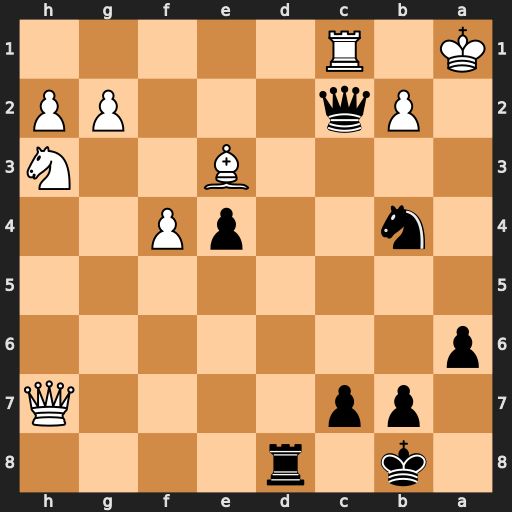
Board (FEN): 1k1r4/1pp4Q/p7/8/1n2pP2/4B2N/1Pq3PP/K1R5
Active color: b
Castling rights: -
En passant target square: -
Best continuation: Qa4+ Kb1 Qa2#